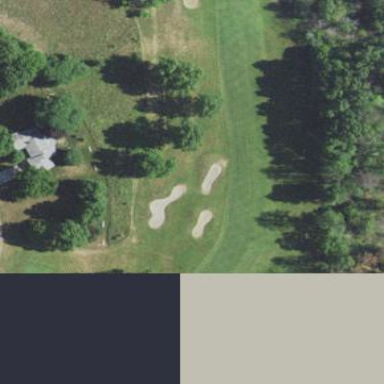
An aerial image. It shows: Grassy area designated as golf fairway.